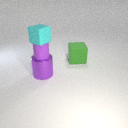
large purple metal cylinder below small cyan rubber cube